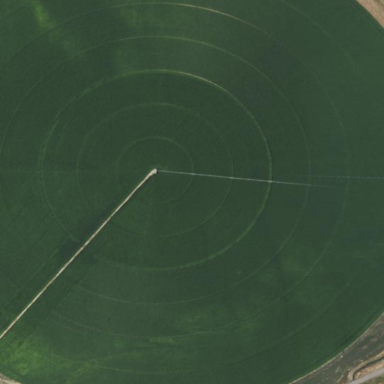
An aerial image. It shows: Farmland with pivot irrigation system.